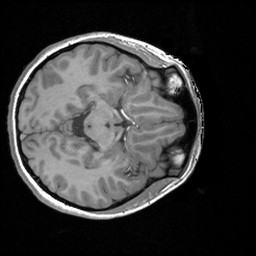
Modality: T1w
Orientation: axial